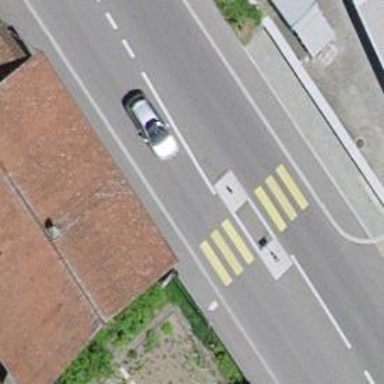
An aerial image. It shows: Zebra crossing on the road.